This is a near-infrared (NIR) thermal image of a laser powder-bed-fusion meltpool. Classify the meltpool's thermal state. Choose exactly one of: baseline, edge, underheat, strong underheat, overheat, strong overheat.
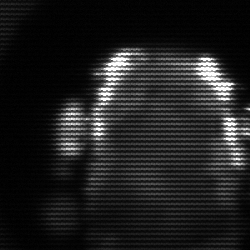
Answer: baseline